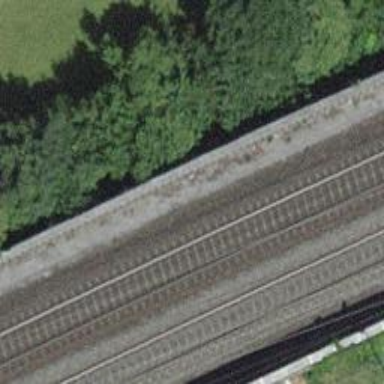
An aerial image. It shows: Single-track electrified railway with contact line.